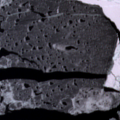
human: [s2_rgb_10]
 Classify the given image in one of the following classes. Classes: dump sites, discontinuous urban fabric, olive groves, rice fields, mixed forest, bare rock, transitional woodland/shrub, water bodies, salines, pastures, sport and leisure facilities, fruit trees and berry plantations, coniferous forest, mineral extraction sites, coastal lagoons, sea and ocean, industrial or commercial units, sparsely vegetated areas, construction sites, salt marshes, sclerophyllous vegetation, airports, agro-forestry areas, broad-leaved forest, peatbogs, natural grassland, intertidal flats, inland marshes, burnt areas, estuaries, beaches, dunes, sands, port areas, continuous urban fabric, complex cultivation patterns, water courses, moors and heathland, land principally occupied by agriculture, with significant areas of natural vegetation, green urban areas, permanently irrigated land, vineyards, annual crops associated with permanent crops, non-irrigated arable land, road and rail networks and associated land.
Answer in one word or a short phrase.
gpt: sea and ocean